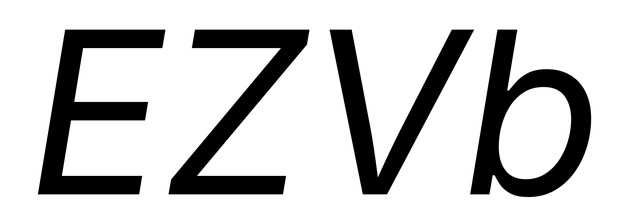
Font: Inter-Italic_Italic